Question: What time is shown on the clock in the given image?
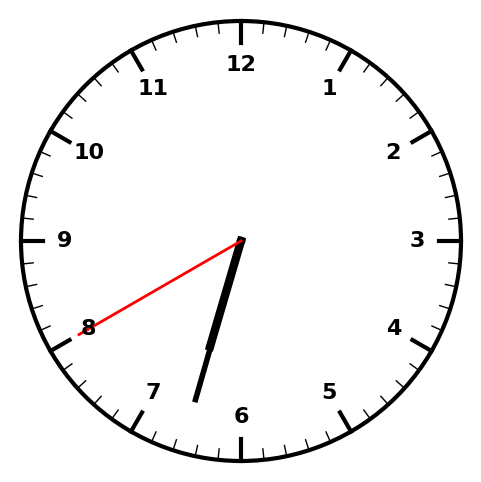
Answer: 06:32:40